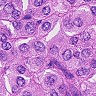
Metastatic tissue present: yes